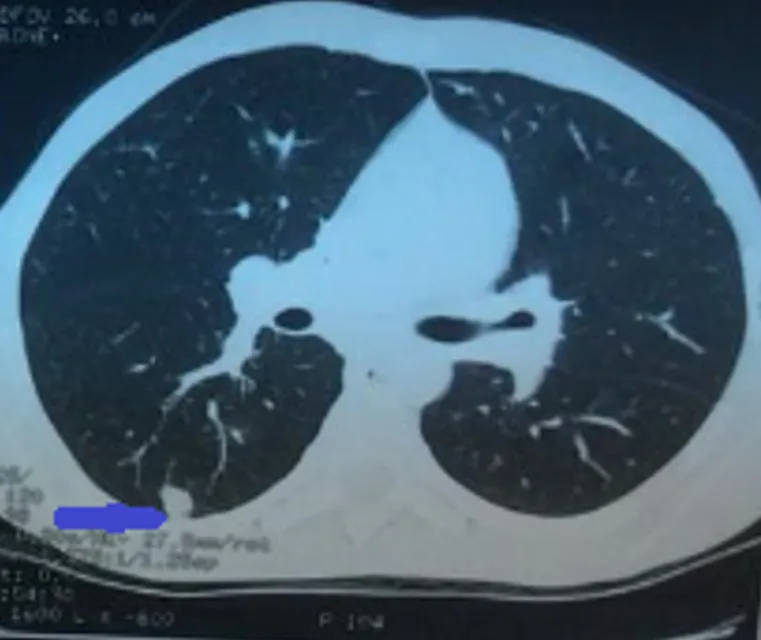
transversal (axial) CT scan of the chest showing condensation in the apical segment of the inferior right lobe.
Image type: radiology (ct)